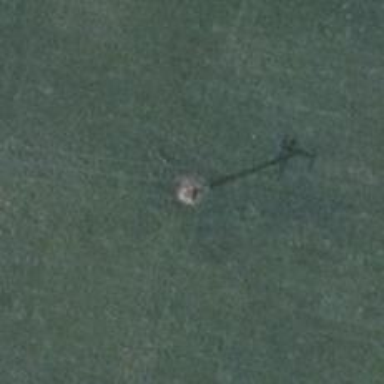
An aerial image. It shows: Power pole.